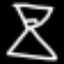
Label: hourglass